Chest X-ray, PA view. Patient: 36 years old, sex F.
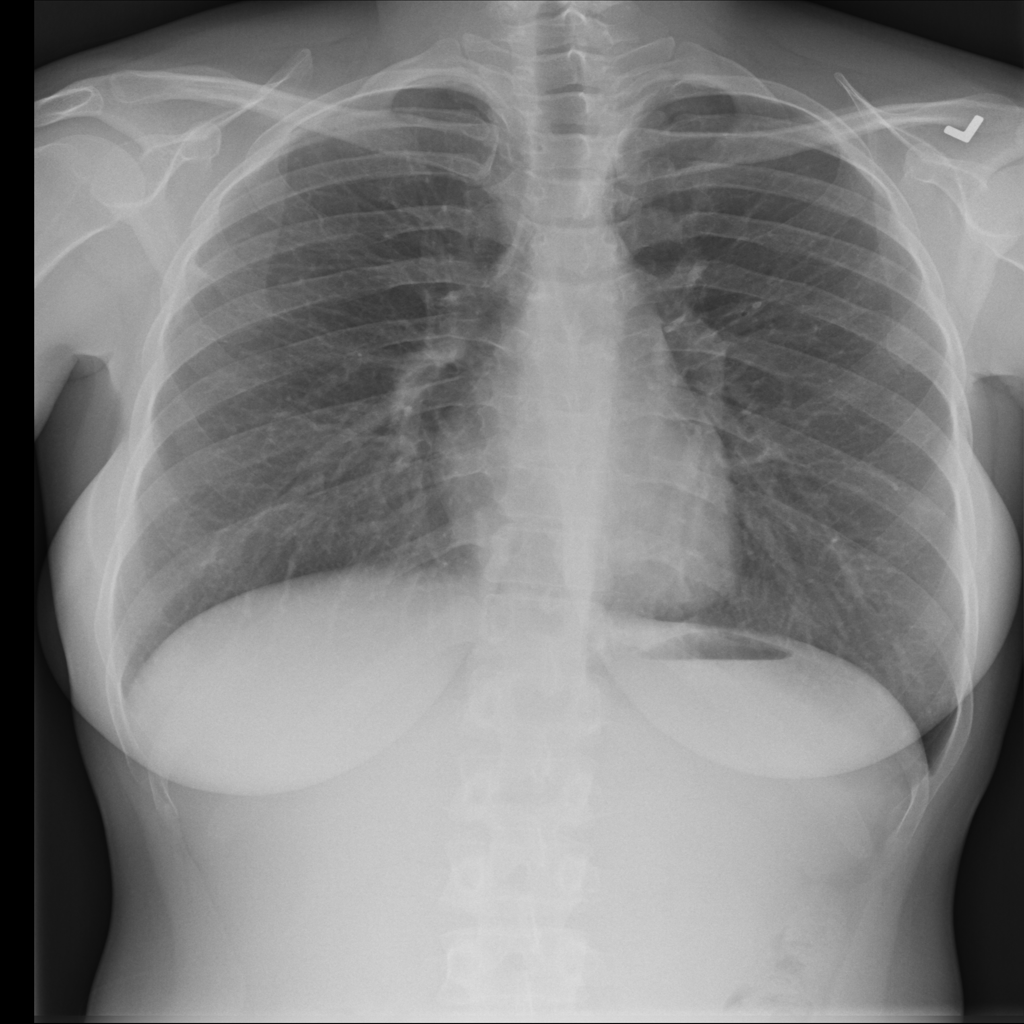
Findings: No Finding